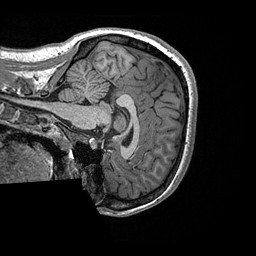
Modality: T1w
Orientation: sagittal
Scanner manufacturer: ge
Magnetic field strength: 3 T
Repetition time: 2.349 s
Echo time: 0.002968 s